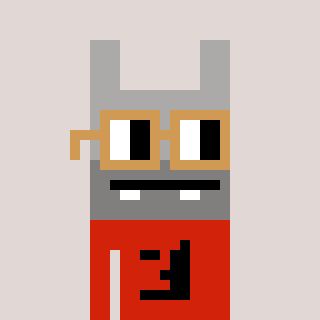
a pixel art character with square brown glasses, a rabbit-shaped head and a red-colored body on a warm background